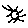
Label: sun